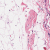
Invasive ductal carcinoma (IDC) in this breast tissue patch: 0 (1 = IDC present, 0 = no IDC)